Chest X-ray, AP view. Patient: 65 years old, sex M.
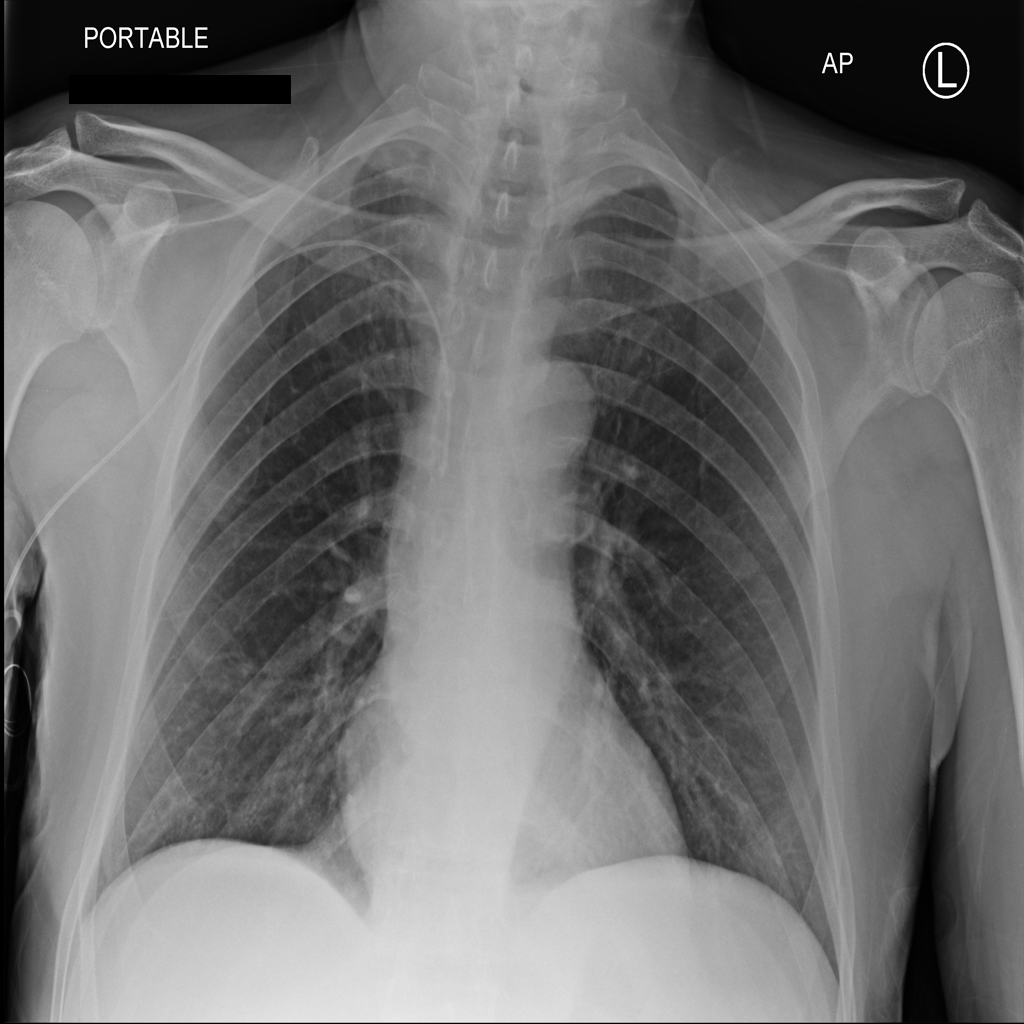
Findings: No Finding